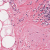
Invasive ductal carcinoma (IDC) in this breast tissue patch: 0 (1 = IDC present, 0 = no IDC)